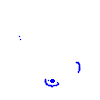
Particle: pion